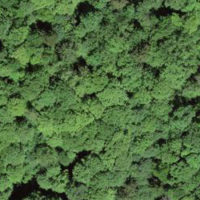
EUNIS habitat code: 41
Species observed at this site:
Ilex aquifolium